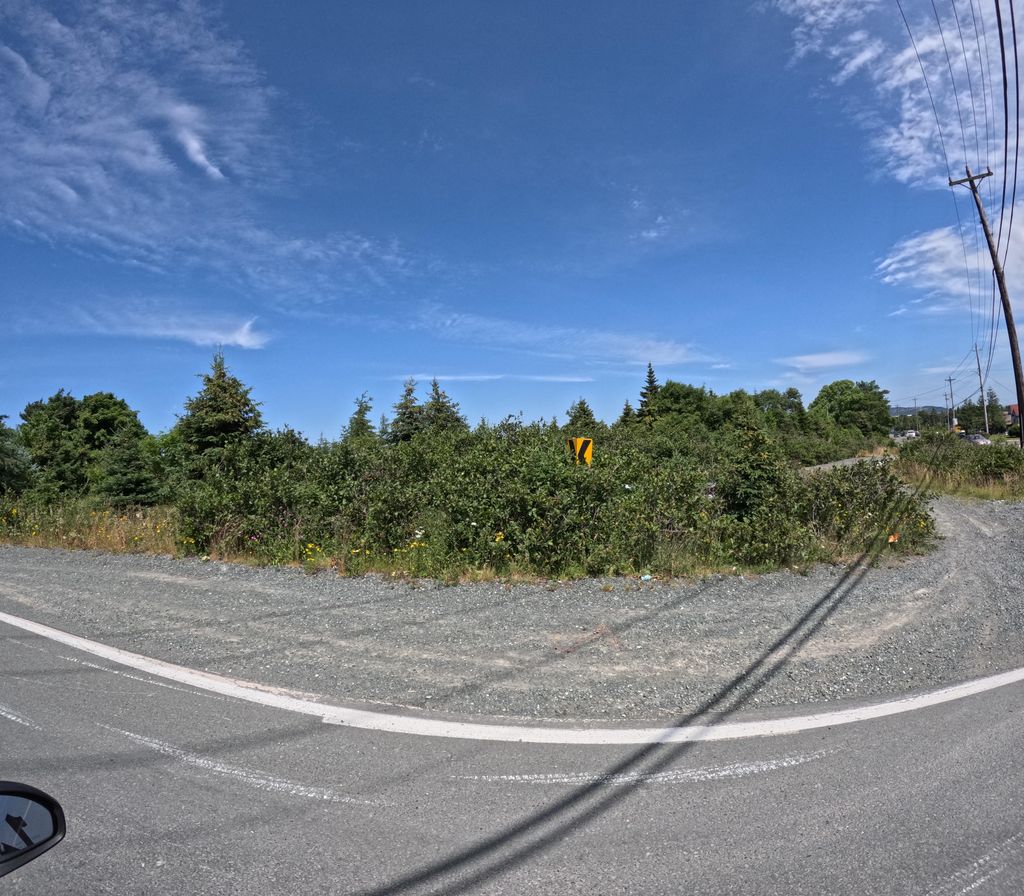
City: st_johns